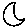
Label: moon